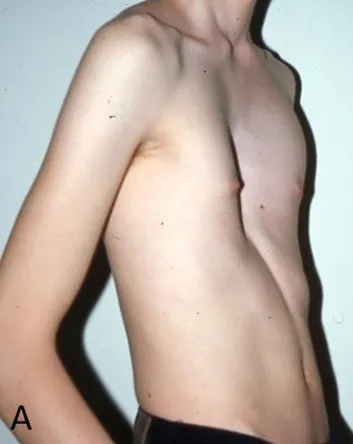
A. Appearance before modified Ravitch plus pectoralis muscle transposition.
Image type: medical_photograph (other_medical_photograph)